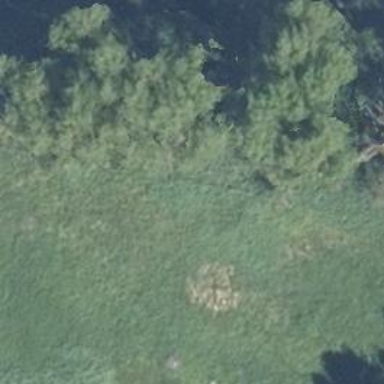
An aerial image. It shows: Broadleaved tree in natural setting.